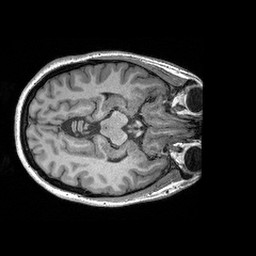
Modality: T1w
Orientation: axial
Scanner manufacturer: siemens
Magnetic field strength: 3 T
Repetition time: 2.3 s
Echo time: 0.00298 s